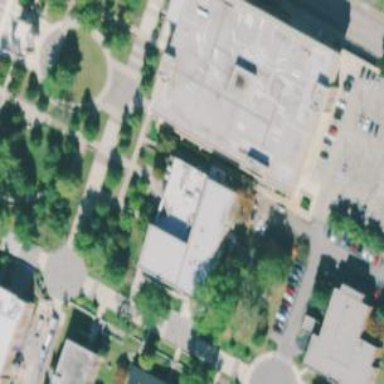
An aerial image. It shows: Cafe building.